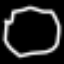
Label: octagon